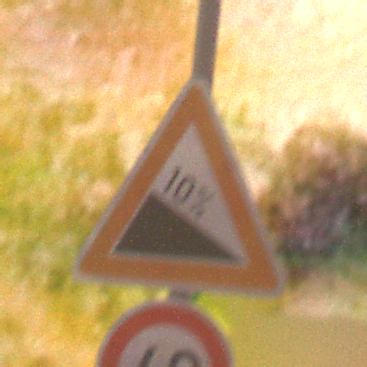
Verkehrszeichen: Gefaelle10
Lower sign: Geschwindigkeit40
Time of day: Night
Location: Outdoor (Nature)
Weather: Clear
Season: NotSpecified
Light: Natural